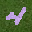
Label: 4